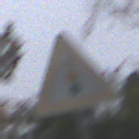
Verkehrszeichen: Lichtzeichenanlage
Umgebung: Outdoor, Nature
Tageszeit: Midday
Wetter: Overcast
Licht: Natural
Jahreszeit: Autumn
Kontrast: LowContrast